Question: How can I find all available path for each Vertices which won't cause a cycle? What algorithm to use? Please be brief and provide links if possible, and ask questions if something is not clear from the wonderful diagram below :)

I am not looking for a shortest path or anything like that. Instead I just want to know which paths I can still draw on my graph without causing a loop/cycle. For example 'L4' can goto 'L1, L2, L5' AND 'L2' can goto 'L5'...and so on....
I guess I want a Directed acyclic graph and need help finding out which algorithm to use and how?
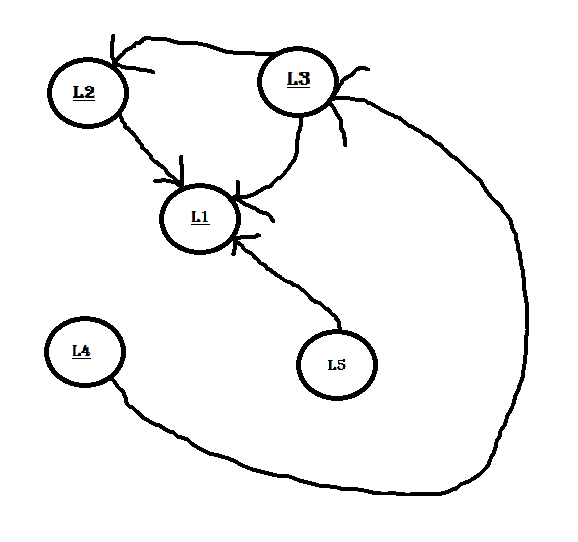
Answer: Look the Ford Algorithm
<URL>
Enjoy',